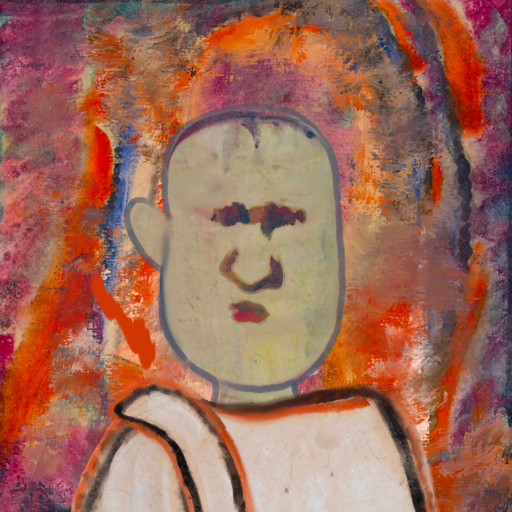
Background: Experience, Head And Neck Front: Hill_Girl, Face Front: In_The_Sun, Bust: Roy_Bahadur, Hair Front: Blank, Head Accessory: Blank, Second Necklace: Blank, Necklace: Blank, Baby: Blank